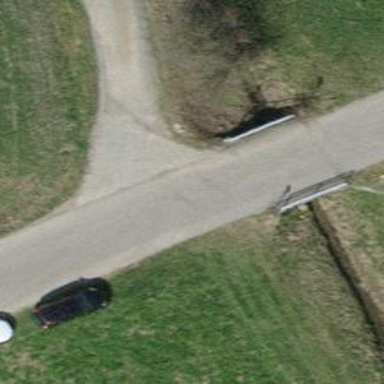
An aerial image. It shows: Residential road with paved bridge.